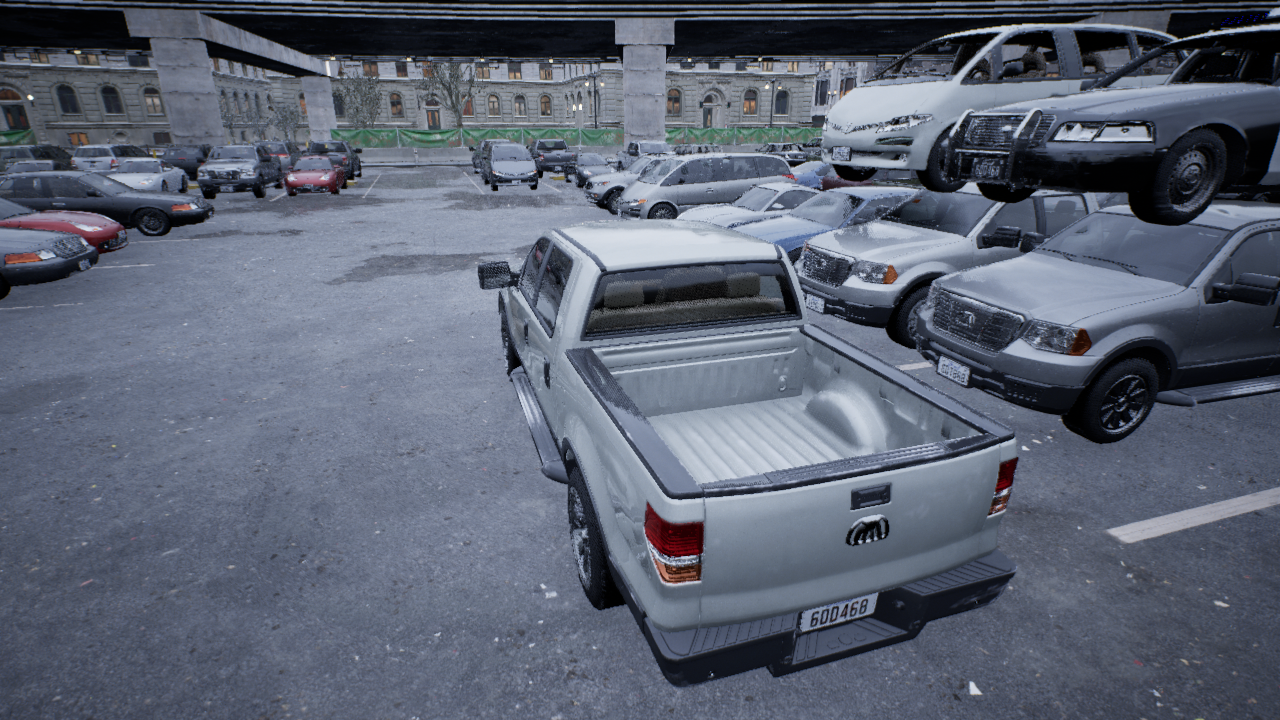
Venue: arterial
Lighting: overcast
Vehicle rig: pickup